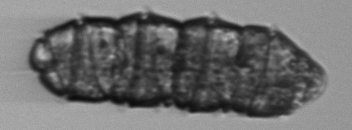
Label: Margalefidinium